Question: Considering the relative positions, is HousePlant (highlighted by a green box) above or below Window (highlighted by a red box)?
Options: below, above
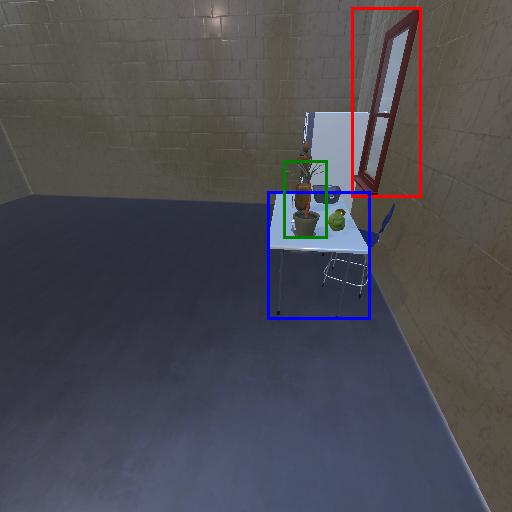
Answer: below